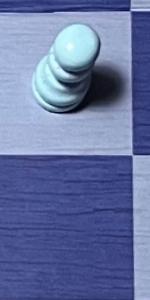
Label: Empty